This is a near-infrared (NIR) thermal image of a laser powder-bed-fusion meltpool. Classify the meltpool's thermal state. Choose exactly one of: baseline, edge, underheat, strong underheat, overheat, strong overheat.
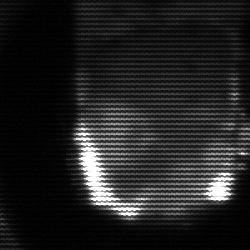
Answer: baseline